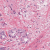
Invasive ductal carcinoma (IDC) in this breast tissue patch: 1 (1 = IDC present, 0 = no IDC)